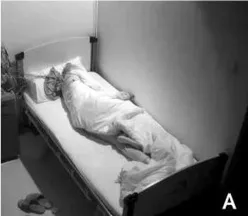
Complex behaviors were detected during N3 sleep through video. The specific movements are as follows: he suddenly sat up from N3 sleep stage with eyes opened widely, shouted, and aimlessly moved his limbs. (A-F) Indicates the order in which abnormal actions occur.
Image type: radiology (x_ray)